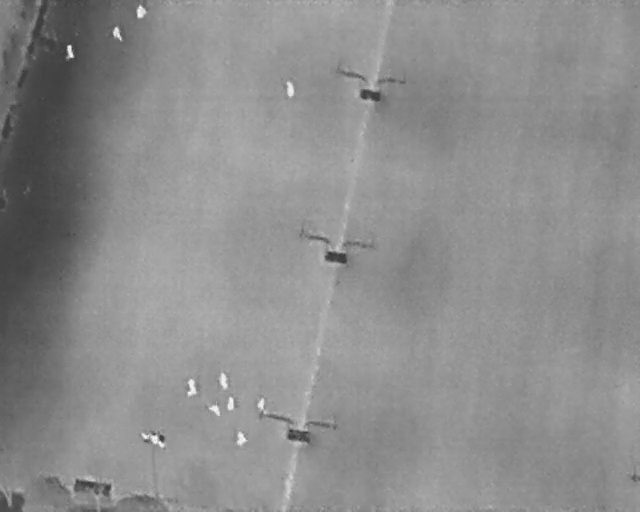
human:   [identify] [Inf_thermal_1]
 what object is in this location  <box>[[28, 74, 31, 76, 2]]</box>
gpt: <ref>1 medium person at the bottom left</ref>